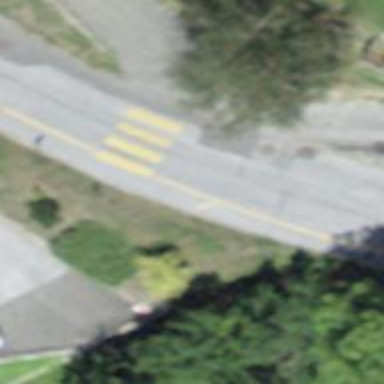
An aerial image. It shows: Marked road crossing.